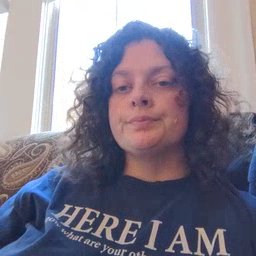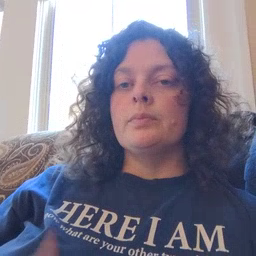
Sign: girl